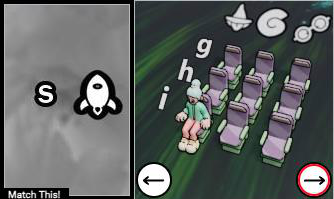
Task: seats
Answer: no